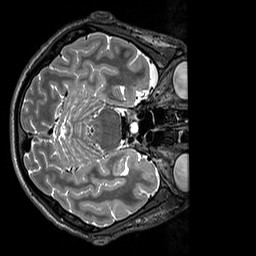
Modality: T2w
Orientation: axial
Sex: male
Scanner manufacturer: siemens
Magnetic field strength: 3 T
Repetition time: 3.2 s
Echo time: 0.409 s